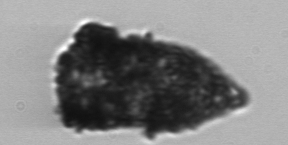
Label: Tintinnopsis